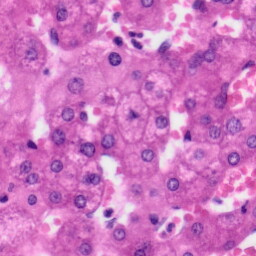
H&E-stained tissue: Liver